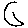
Label: moon